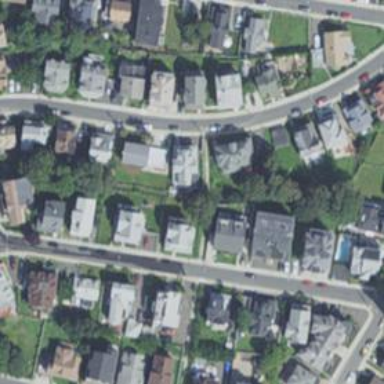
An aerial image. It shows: Neighborhood.